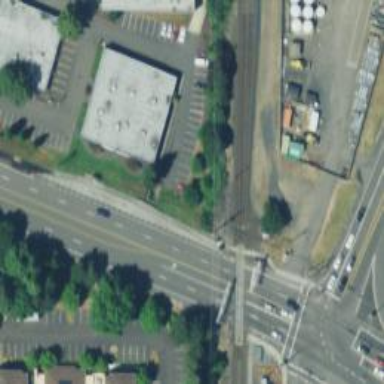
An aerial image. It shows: Railway crossing.